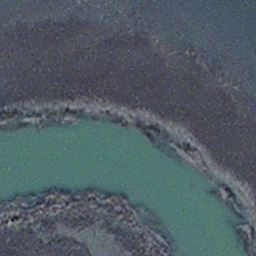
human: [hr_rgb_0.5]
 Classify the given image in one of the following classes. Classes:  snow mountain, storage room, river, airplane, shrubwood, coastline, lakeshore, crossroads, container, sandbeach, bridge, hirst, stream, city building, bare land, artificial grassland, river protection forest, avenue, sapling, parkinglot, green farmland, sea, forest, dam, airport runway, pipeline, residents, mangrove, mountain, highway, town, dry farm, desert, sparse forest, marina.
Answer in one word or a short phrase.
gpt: stream